Question: I am using Grouped table with two sections but it is overwriting only in iPhone 5s and greater. it is running well in 4s and 5.
'''
- (NSInteger)tableView:(UITableView *)tableView numberOfRowsInSection:(NSInteger)section{
if (![[self.showingArray objectAtIndex:section]boolValue]) {
return 1;
}else{
return [[self.sectionsArray objectAtIndex:section]count];;
}
}
- (UITableViewCell *)tableView:(UITableView *)tableView cellForRowAtIndexPath:(NSIndexPath *)indexPath{
static NSString *cellIdentifier = @"menuCell";
// #warning : Use here your custom cell, instead of POPDCell
POPDCell *cell = nil;
cell = (POPDCell *)[tableView dequeueReusableCellWithIdentifier:cellIdentifier];
if (cell) {
cell=nil;
[cell removeFromSuperview];
}
NSArray *topLevelObjects = [[NSBundle mainBundle] loadNibNamed:@"POPDCell" owner:self options:nil];
if (cell == nil) {
cell = [topLevelObjects objectAtIndex:0];
}
}
'''
Here is output in 5s screen shot
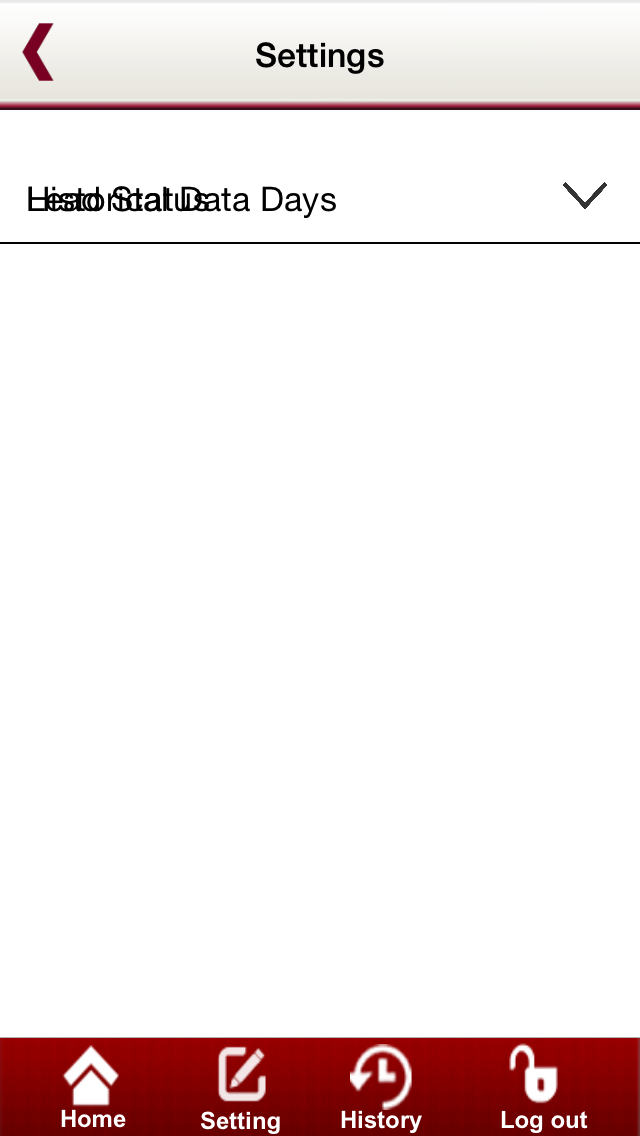
Answer: you need to write following code.
'''
-(CGFloat)tableView:(UITableView*)tableView heightForRowAtIndexPath:(NSIndexPath *)indexPath
{
return HEIGHT;
}
- (CGFloat)tableView:(UITableView *)tableView estimatedHeightForRowAtIndexPath:(NSIndexPath *)indexPath
{
return HEIGHT;
}
'''